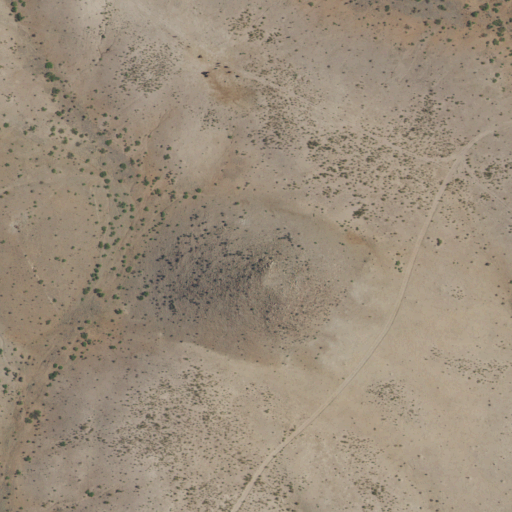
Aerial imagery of mountain in New Mexico named Rattlesnake Hill containing only shrub